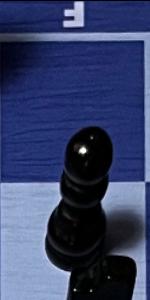
Label: Pawn_Black